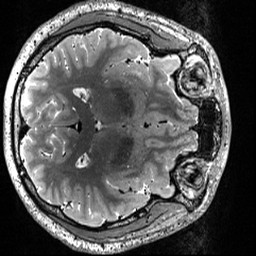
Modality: T2w
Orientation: axial
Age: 28
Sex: male
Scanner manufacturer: siemens
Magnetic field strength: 3 T
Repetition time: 3.2 s
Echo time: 0.566 s